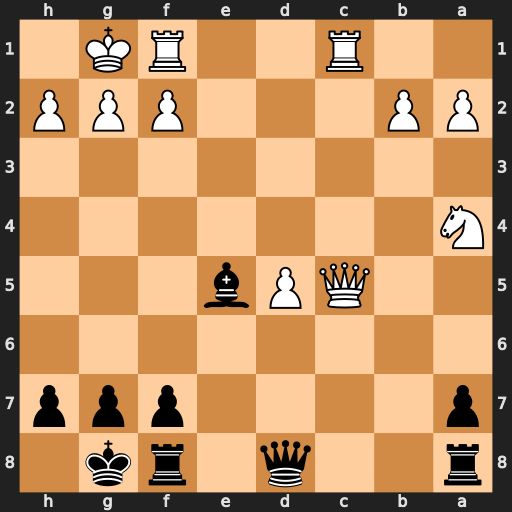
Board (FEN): r2q1rk1/p4ppp/8/2QPb3/N7/8/PP3PPP/2R2RK1
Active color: b
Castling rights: -
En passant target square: -
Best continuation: Qh4 f4 Bxf4 g3 Bxg3